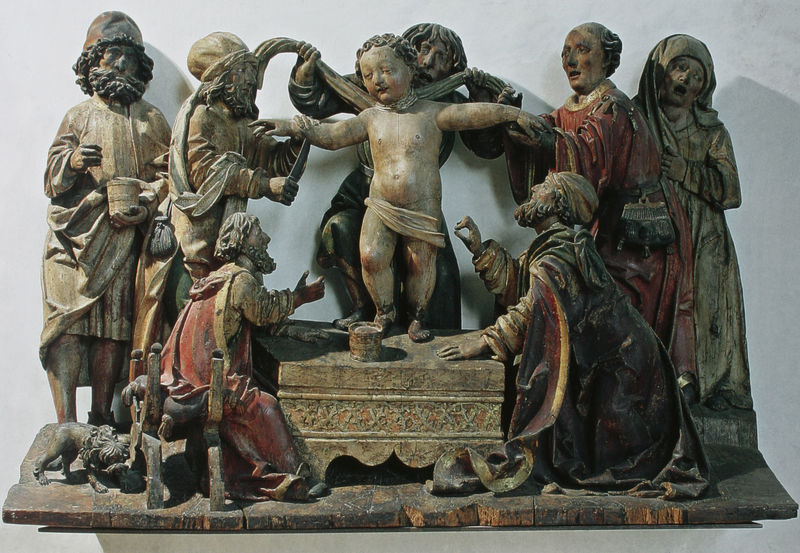
Titel: Martyrium des Simon von Trient
Künstler: Daniel Mauch
Standort: Trient
Institution: Diözesanmuseum
Schlagwörter: angriff, dunkel, gruppe, hand, körper, lendenschurz, mann, nackt, umhang, wasser, frauen, grün, menschen, ocker, braun, frau, grau, holz, kleid, marmor, mund, männer, schwarz, stuhl, weiss, blick, hund, rot, schal, schleier, tier, tuch, beige, bart, bärte, band, falten, johannes, messer, mord, sockel, stein, tod, hals, kirche, gewand, gold, kelch, sitzend, tücher, gewänder, händler, kind, gotik, locke, locken, handel, engel, putto, ranken, skulptur, statue, füße, klein, baby, bank, hocker, figuren, thron, wein, dick, falte, kopftuch, stufe, stufen, plastik, podest, junge, bemalt, foto, fotografie, becher, truhe, blut, lendentuch, dose, gefäss, religion, seil, knien, kiste, tasche, beten, gebet, altar, ranke, schnitzerei, photo, skulpturen, statuen, christus, jesus, kreuzigung, christlich, leid, schmerz, könige, löwe, männder, heilige, isaak, opfer, gefasst, verehrung, unschuldig, fässchen, jünger, bänder, gothik, maria, anbetung, turban, schrei, fassung, schrein, christentum, auferstehung, mörder, umbringen, schnitzen, schnitzwerk, bitten, christi, joseph, klagen, mamor, ind, verzweifelt, gral, bildhauer, kerbe, jesuskind, gewände, tabernakel, plattform, christ, geschenke, figurengruppe, tar, gaben, christuskind, klage, aposteln, riemenschneider, farbfassung, holzschnitzerei, beschneidung, drei könige, holzschnitzkunst, simeon, farbig gefasst, kniiend, tötung, statuie, pharisäer, geldbörse, holzschnitzer, photogrephie, erwürgen, foto figuren, kanbe ansammluing versammlung, kelche gral becher, plastilk, strangullieren, ch, jesusgruppe, vermorden, schmeru